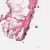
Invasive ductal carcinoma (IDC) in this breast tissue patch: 0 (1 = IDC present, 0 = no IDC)